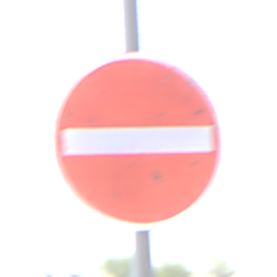
Verkehrszeichen: VerbotDerEinfahrt
Umgebung: Outdoor, Nature
Tageszeit: MorningAfternoon
Wetter: PartlyCloudy
Licht: Natural
Jahreszeit: NotSpecified
Kontrast: HighContrast